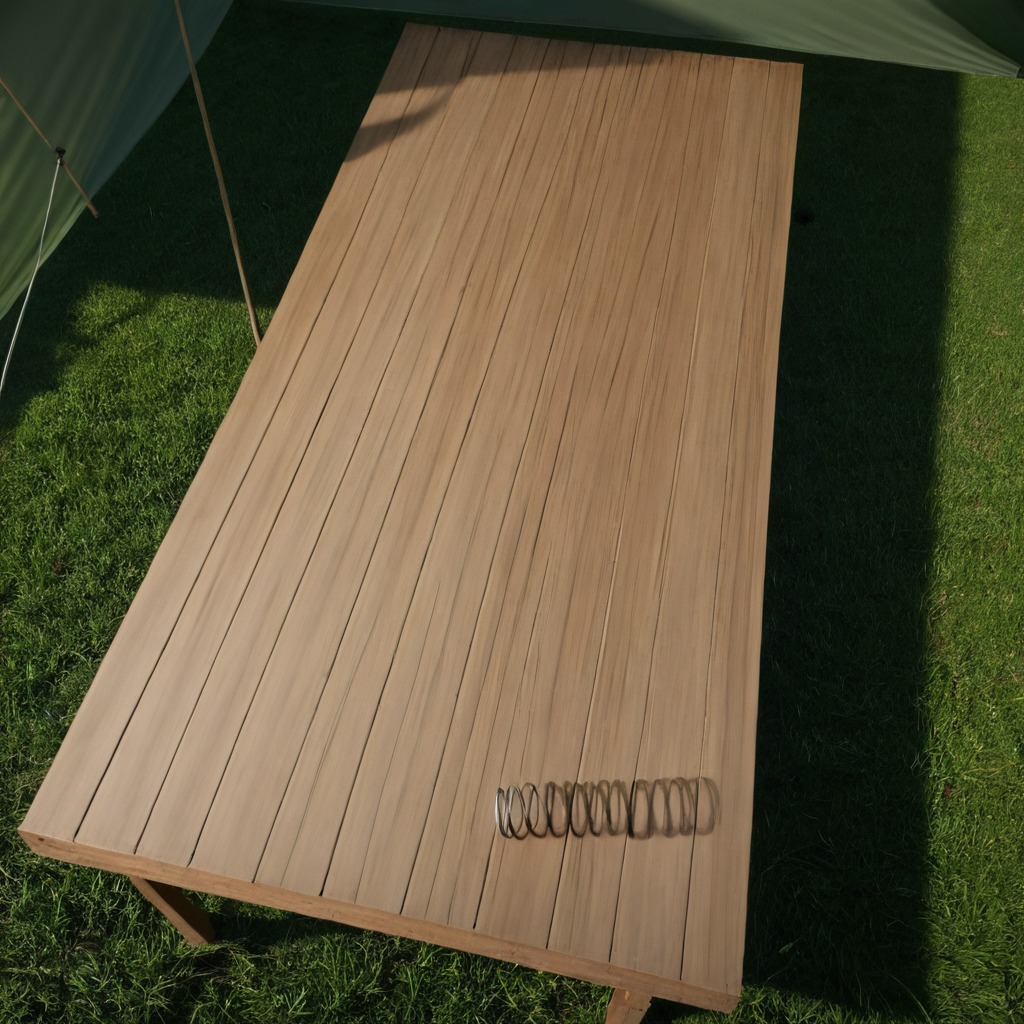
A coiled metal spring is lying on the wooden table.